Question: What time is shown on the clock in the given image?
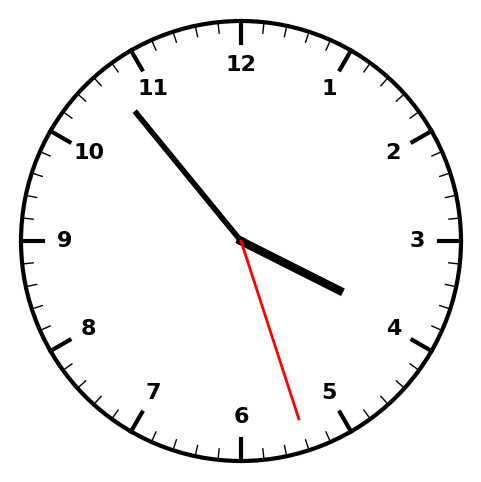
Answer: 03:53:27